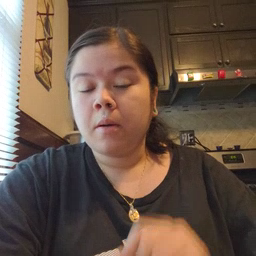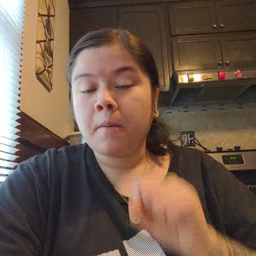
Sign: dog